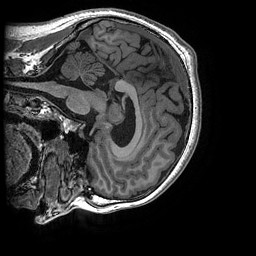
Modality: T1w
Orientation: sagittal
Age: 26
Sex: male
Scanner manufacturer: ge
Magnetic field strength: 3 T
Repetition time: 0.008184 s
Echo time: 0.003192 s